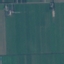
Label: Pasture